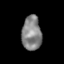
Tissue: skin
Cell type: Epithelial cells
Senescence score: 0.227
Nuclear area (px): 649
Mean DAPI intensity: 134.125